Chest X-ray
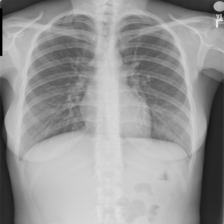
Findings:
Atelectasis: negative
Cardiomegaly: negative
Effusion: positive
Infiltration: positive
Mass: negative
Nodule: negative
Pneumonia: negative
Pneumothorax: negative
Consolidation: negative
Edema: negative
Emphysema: negative
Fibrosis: negative
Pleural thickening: negative
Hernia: negative